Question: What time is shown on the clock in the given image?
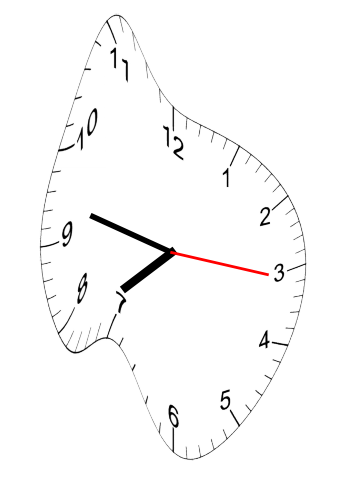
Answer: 07:47:16